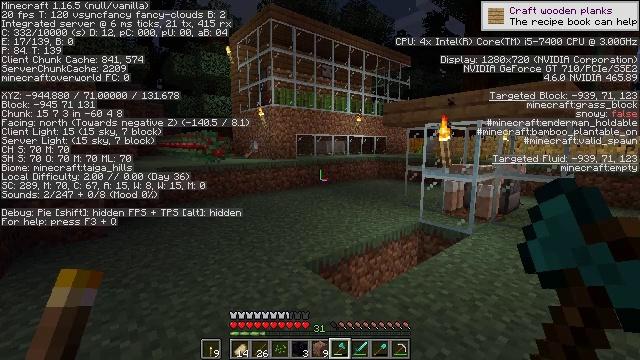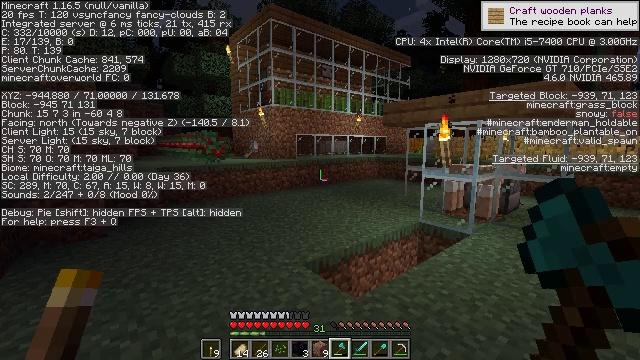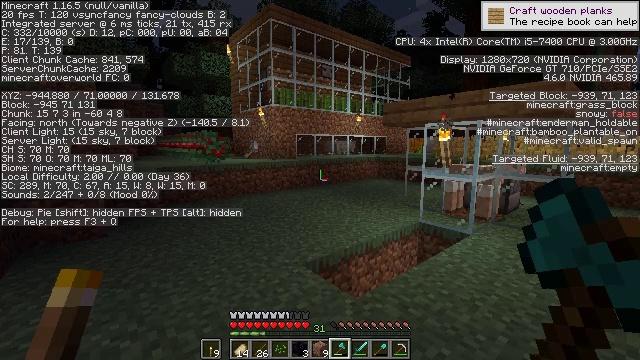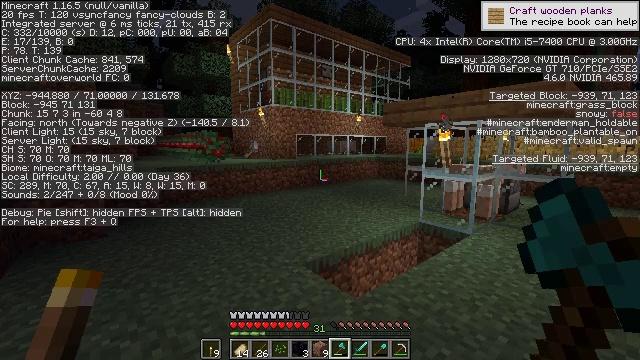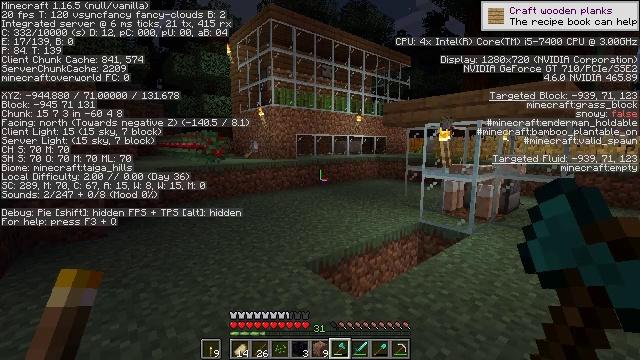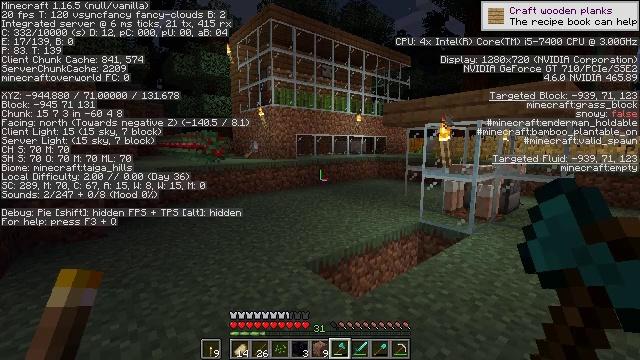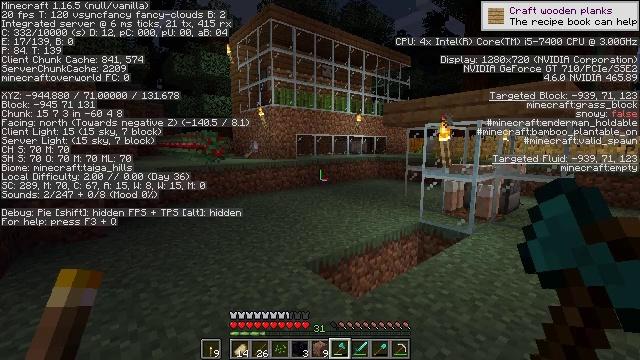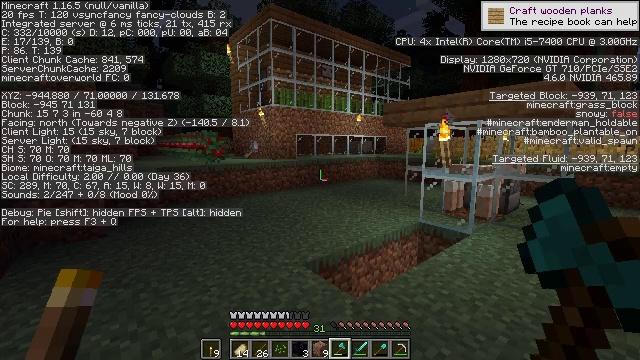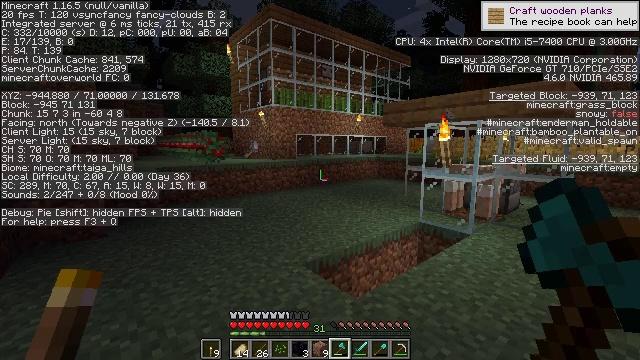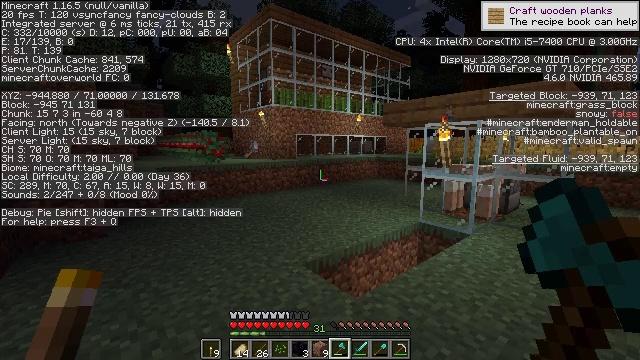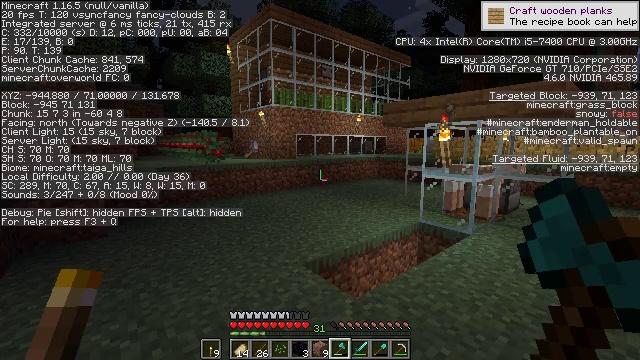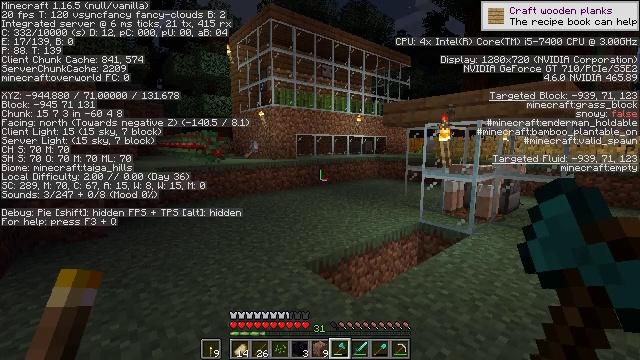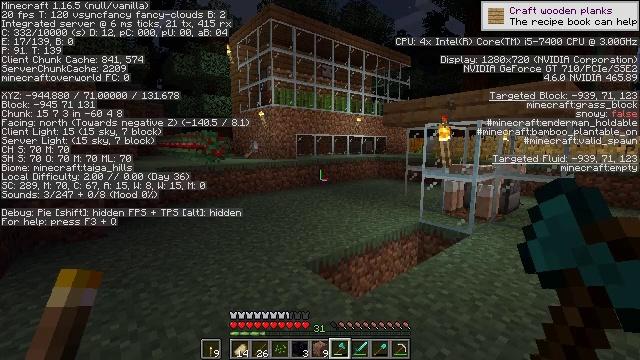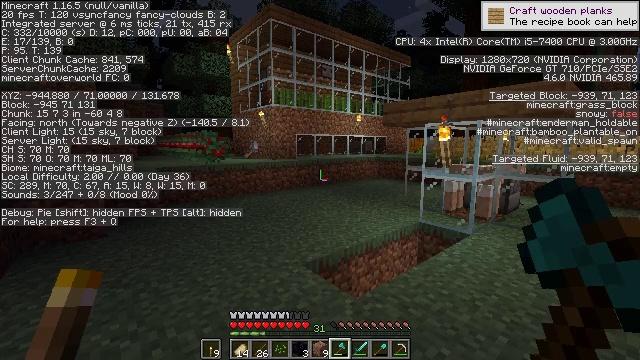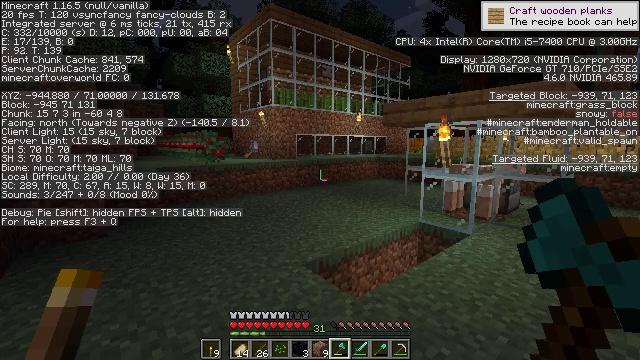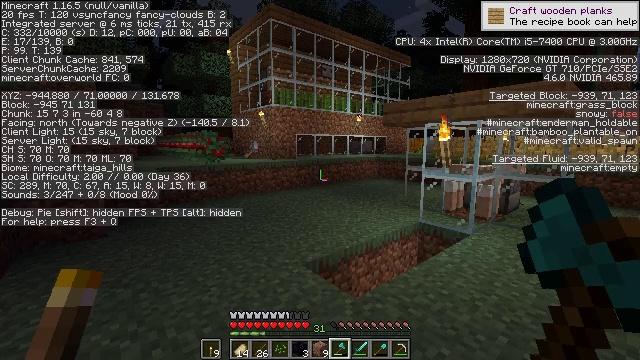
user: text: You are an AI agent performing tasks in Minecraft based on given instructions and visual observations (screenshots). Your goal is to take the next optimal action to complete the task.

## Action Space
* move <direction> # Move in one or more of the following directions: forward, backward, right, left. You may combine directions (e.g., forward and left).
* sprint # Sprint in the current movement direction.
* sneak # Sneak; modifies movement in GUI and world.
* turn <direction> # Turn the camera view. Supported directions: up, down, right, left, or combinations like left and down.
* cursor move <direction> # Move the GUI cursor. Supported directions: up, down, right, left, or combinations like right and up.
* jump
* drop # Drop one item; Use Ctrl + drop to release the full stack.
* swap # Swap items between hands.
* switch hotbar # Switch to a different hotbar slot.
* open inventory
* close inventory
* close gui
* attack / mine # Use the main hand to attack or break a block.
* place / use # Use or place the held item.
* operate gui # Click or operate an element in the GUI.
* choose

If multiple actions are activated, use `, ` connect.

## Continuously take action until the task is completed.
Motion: motion action
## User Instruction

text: Combine iron ingots and a stick on the crafting table to make a rail.
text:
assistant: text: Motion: no_op
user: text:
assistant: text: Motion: no_op
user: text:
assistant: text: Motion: no_op
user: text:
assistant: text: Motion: no_op
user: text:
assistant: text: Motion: no_op
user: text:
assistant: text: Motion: no_op
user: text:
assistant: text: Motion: no_op
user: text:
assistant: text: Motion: no_op
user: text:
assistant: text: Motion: no_op
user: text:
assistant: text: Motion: no_op
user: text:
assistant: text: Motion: no_op
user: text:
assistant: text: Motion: no_op
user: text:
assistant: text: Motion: no_op
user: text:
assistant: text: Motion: no_op
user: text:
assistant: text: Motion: no_op
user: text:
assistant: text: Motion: no_op
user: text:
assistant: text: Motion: no_op
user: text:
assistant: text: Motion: no_op
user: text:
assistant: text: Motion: no_op
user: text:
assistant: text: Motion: no_op
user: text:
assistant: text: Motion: no_op
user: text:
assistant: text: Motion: no_op
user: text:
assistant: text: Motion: no_op
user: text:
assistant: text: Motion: no_op
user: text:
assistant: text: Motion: no_op
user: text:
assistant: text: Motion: no_op
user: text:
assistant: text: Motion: no_op
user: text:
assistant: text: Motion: no_op
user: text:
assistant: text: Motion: no_op
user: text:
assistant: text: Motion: no_op